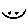
Label: smiley face